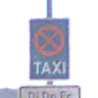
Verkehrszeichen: Taxenstand
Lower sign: ZeitangabenMitBeschraenkungAufWochentage3
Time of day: MorningAfternoon
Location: Outdoor (Nature)
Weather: PartlyCloudy
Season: NotSpecified
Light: Natural